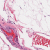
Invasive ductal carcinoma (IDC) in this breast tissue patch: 0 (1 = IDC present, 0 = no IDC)